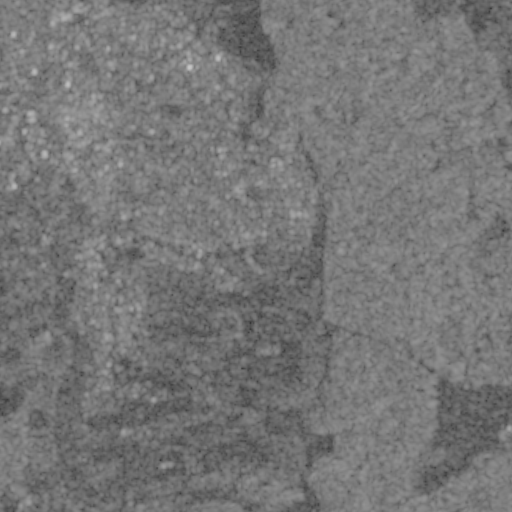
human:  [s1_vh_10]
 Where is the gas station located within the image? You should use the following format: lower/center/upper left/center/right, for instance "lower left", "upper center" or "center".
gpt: The gas station is located in the upper left of the image.
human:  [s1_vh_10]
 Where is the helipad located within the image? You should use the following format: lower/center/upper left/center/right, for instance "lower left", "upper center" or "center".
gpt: The helipad is located in the upper left of the image.
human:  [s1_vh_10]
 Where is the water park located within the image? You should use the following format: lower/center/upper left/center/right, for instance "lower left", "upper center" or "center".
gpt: The water park is located in the center left of the image.
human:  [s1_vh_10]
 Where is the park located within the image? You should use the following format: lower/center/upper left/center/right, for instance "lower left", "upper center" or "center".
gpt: There is no park in the image.

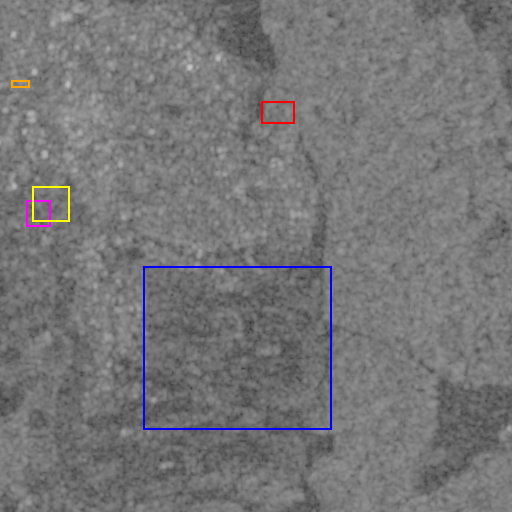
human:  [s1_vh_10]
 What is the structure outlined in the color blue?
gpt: The structure outlined in blue is a crop field.
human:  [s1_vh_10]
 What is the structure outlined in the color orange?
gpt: The structure outlined in orange is a gas station.
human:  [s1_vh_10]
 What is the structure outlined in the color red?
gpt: The structure outlined in red is a park.
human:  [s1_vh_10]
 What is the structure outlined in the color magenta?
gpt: The structure outlined in magenta is a parking lot.
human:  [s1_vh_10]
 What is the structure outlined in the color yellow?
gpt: The structure outlined in yellow is a water park.
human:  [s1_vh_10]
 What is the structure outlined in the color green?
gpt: There is no green outline.